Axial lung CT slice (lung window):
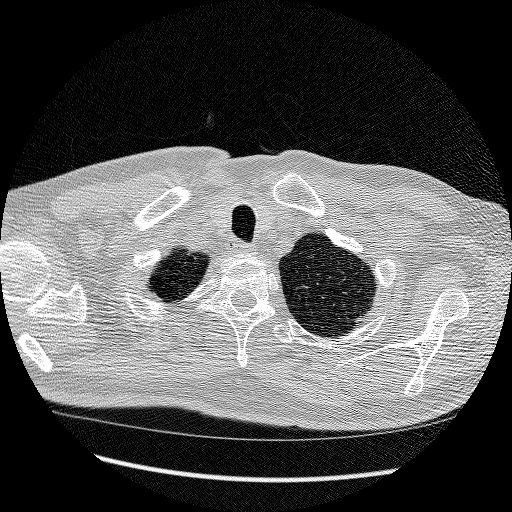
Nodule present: no